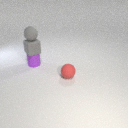
small gray rubber cube above small purple rubber cylinder